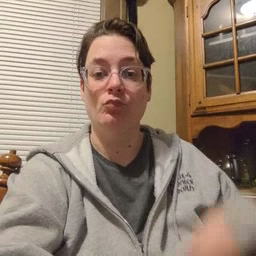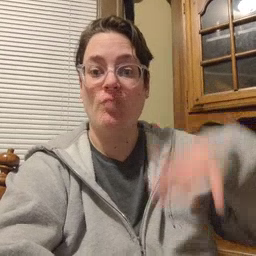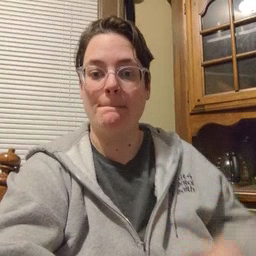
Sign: drop